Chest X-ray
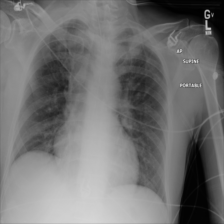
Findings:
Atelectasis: negative
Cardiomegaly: negative
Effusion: negative
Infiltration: negative
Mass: negative
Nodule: negative
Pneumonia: negative
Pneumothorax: negative
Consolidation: negative
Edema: negative
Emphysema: negative
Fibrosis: negative
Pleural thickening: negative
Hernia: negative